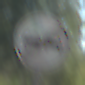
Verkehrszeichen: EndeUeberholverbot
Umgebung: Outdoor, Nature
Tageszeit: MorningAfternoon
Wetter: Clear
Licht: Natural
Jahreszeit: NotSpecified
Kontrast: HighContrast